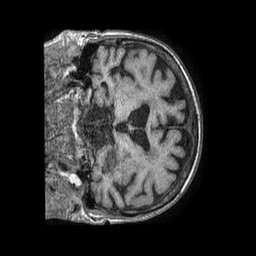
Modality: T1w
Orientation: coronal
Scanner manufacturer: philips
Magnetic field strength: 1.5 T
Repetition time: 0.007801 s
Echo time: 0.003563 s